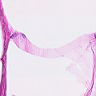
Metastatic tissue present: no